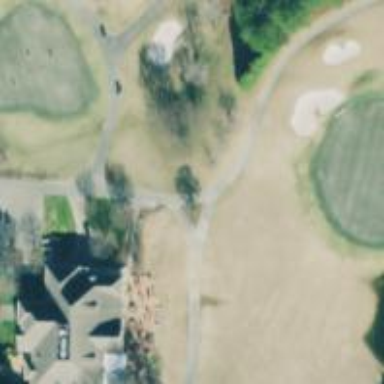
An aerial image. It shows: Path used for both walking and golf.